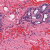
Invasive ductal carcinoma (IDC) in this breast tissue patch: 0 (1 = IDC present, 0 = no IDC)